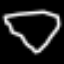
Label: diamond